Question: Let's say, i have this scenerio:

But let's say i have hundreds of those checkBoxes, which i need to handle everything at same time after submiting a form. I then will need to save to the BD something based on which boxes are checked, and the id of each block
So, i need this:
a) a way to know which checkboxes are checked, within hundreds of them
b) each checkbox should be 'linked' with an id which im gona pass, so that a specific action will be performed.
I have a '<g:each>' tag writing me the whole table, reading values from the DB. I would appreciate any help with this,
Thanks in advanced, RR
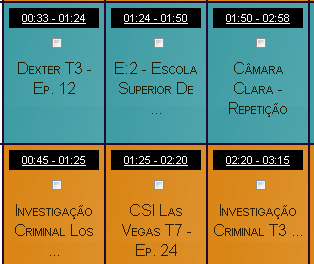
Answer: In your gsp you need to display all the checkboxes:
'''
<g:each in="${model}" status="i" var="invoiceItem">
<tr class="${(i % 2) == 0 ? 'odd' : 'even'}">
<td>
<g:checkBox name="invoiceItem_${i}"/>
</td>
</tr>
</g:each>
'''
In the controller action you need to map the selected checkboxes to your domain objects
'''
List invoiceList = session.invoiceList
params.each {
if (it.key.contains("invoiceItem_")){
if (it.value.contains("on")){
InvoiceItem invoiceItem = invoiceList.get((it.key - "invoiceItem_") as Integer)
}
}
'''
}